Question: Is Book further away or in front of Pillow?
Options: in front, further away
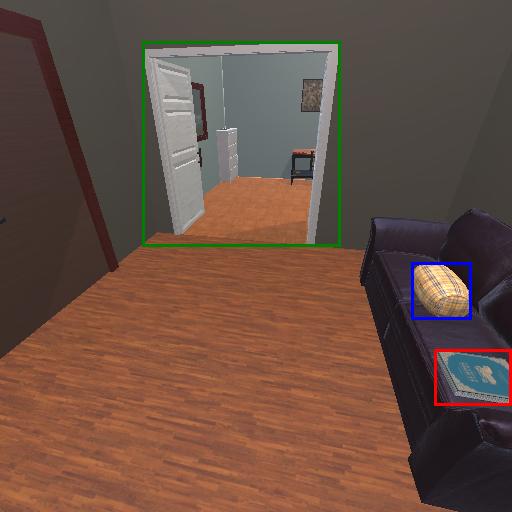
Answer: in front